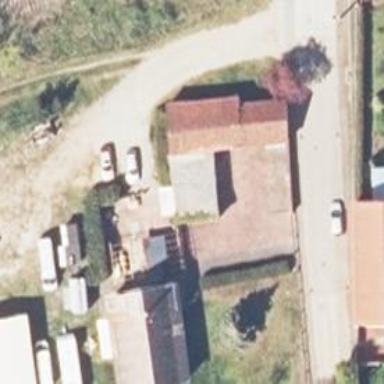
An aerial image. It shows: Compacted driveway that serves as service road.